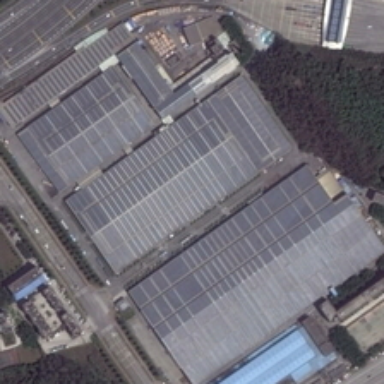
The industrial houses in the street are neatly arranged .